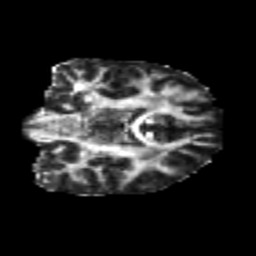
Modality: FA
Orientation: coronal
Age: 24
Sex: female
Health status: healthy
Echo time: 0.074 s